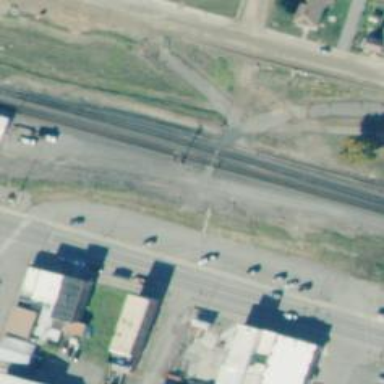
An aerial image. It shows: Railway crossing.